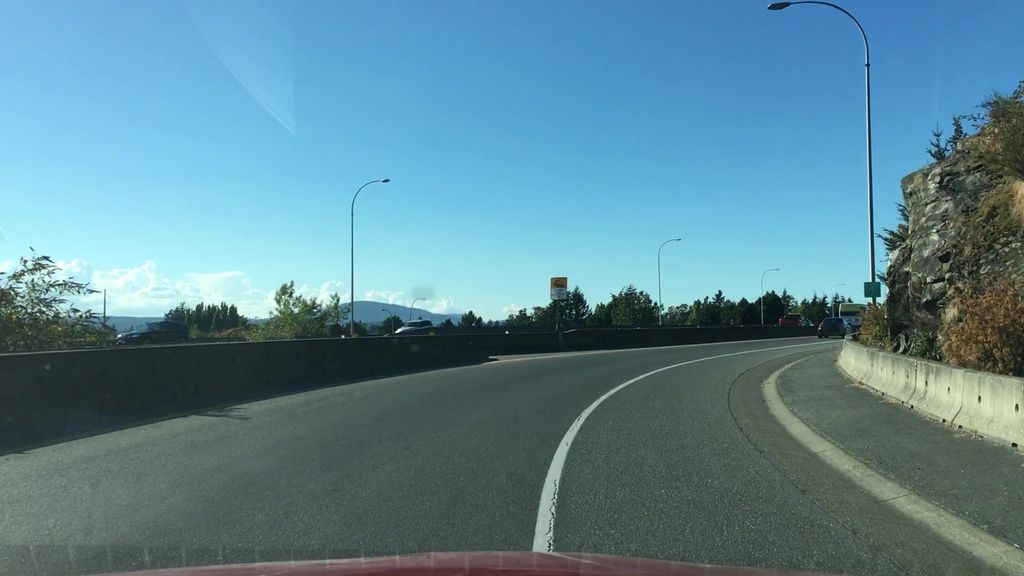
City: victoria